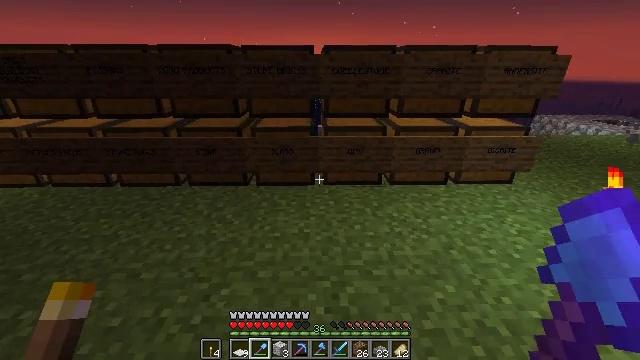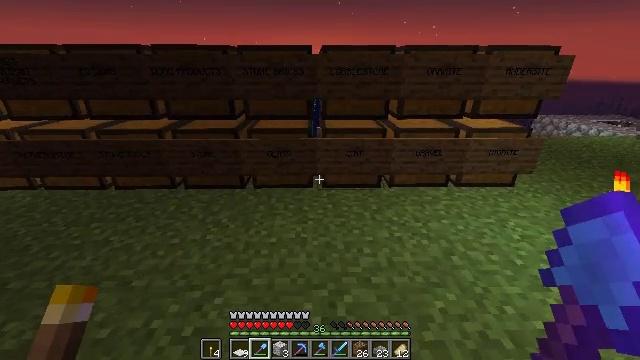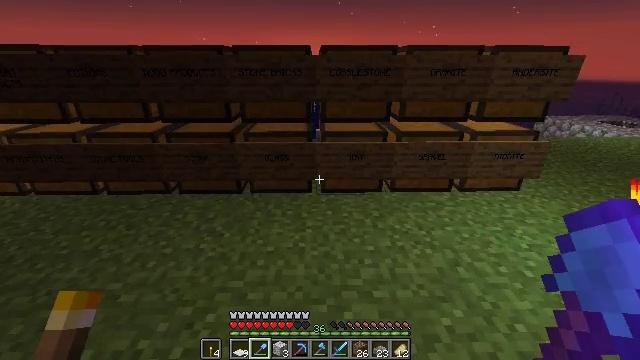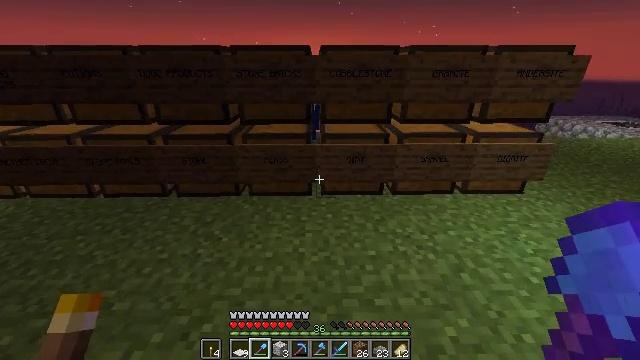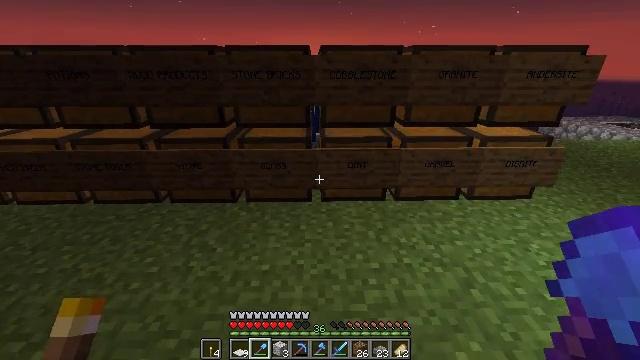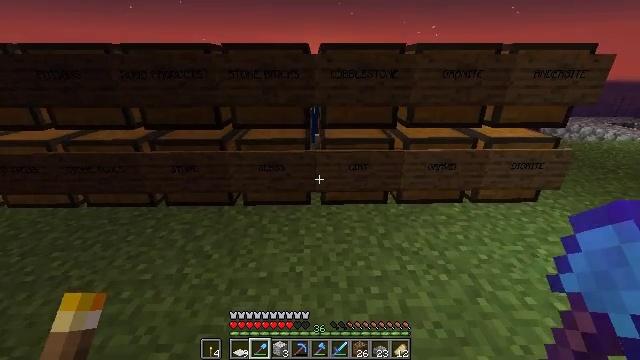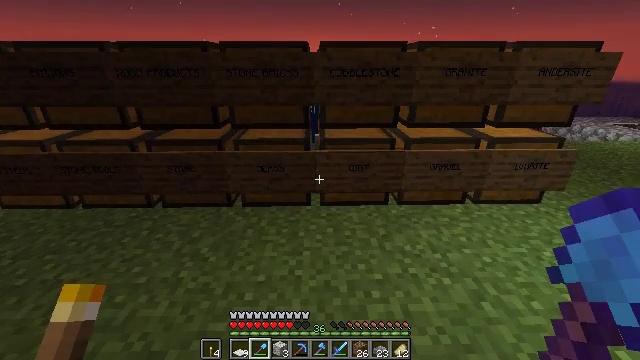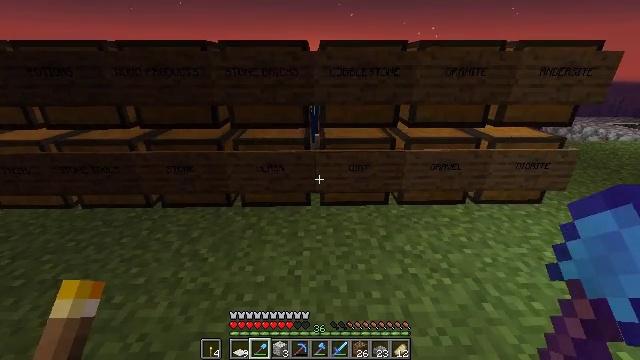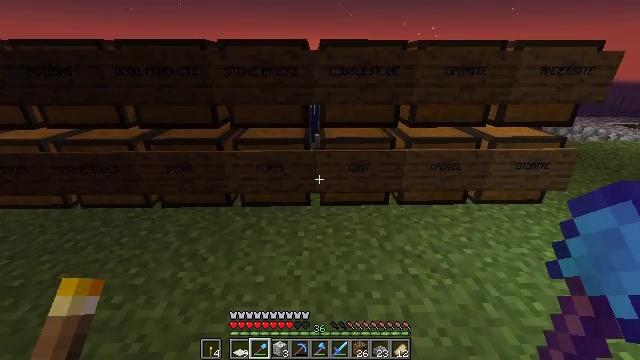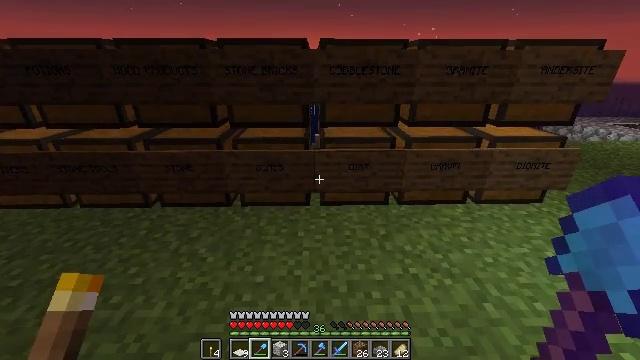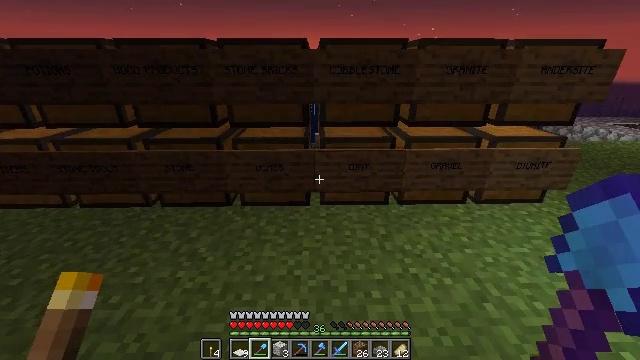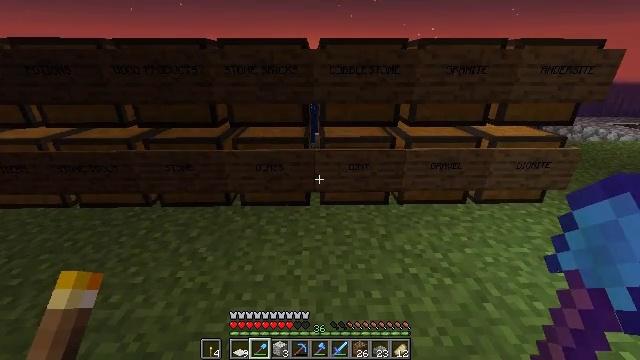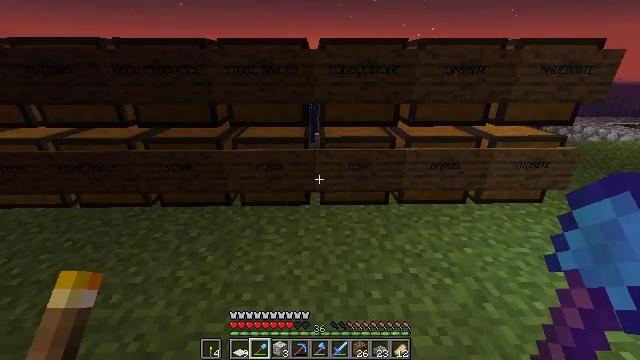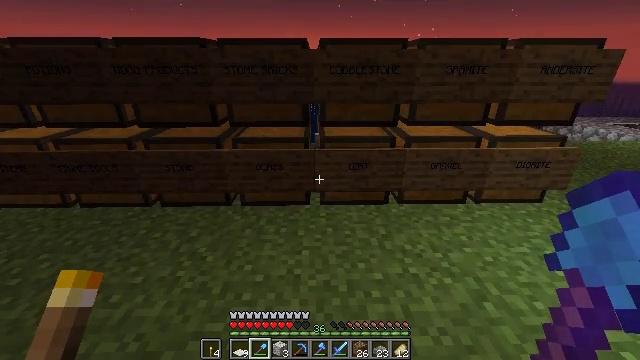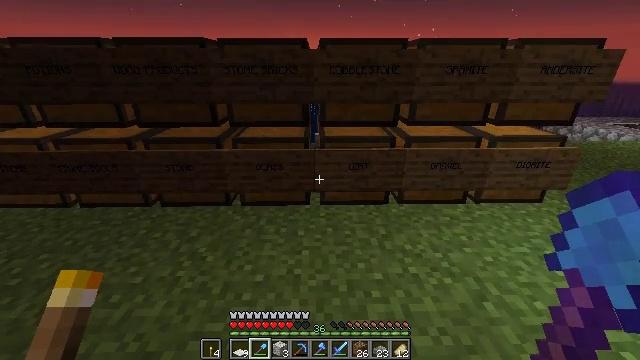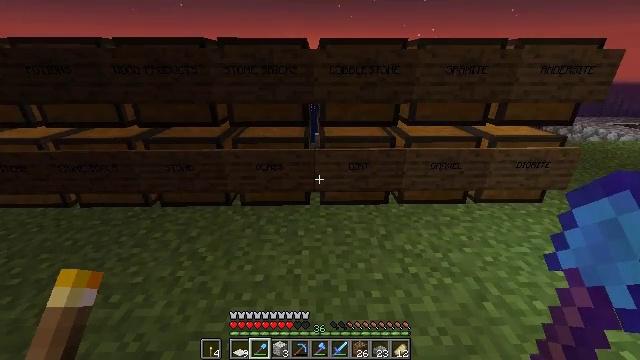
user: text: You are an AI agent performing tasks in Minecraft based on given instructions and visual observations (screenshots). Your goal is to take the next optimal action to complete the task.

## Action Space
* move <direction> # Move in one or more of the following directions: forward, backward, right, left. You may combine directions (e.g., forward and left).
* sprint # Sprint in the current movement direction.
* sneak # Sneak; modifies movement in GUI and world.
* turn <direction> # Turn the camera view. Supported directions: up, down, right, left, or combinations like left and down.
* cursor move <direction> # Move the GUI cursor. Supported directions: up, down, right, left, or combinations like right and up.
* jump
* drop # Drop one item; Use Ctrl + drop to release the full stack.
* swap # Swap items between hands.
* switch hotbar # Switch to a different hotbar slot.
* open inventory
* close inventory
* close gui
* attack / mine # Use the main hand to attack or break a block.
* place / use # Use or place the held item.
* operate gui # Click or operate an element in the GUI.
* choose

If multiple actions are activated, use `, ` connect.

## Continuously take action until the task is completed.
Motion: motion action
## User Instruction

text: Remove a stone shovel from the inventory.
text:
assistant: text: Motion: move forward
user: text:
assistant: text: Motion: move forward
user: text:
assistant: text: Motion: move forward
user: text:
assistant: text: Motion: no_op
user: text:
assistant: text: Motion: no_op
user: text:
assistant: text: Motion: no_op
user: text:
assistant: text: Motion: no_op
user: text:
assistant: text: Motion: no_op
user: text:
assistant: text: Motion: no_op
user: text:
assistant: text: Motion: no_op
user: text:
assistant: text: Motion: no_op
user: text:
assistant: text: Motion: no_op
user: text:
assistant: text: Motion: no_op
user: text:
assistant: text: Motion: no_op
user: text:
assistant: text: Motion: no_op
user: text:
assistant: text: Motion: no_op
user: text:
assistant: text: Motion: no_op
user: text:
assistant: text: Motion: no_op
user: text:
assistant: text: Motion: turn left
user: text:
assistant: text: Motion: turn left and up
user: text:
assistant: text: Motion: turn left
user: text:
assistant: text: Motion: no_op
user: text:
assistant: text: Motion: no_op
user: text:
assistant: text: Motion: no_op
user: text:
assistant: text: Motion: no_op
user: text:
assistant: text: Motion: no_op
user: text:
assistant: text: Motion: no_op
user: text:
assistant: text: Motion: no_op
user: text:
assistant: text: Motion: no_op
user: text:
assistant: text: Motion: no_op